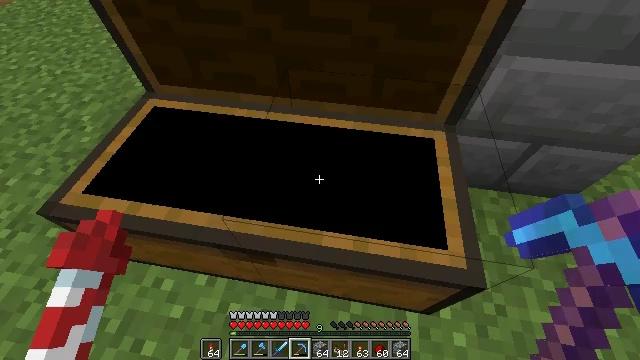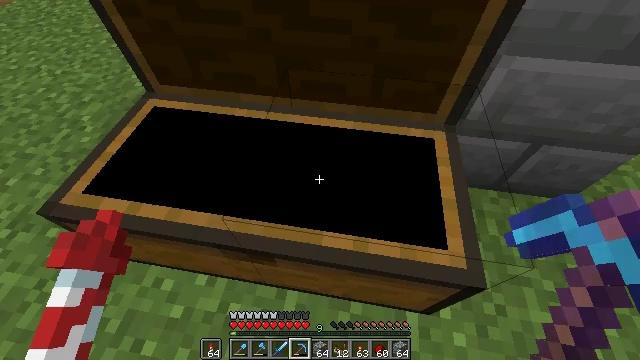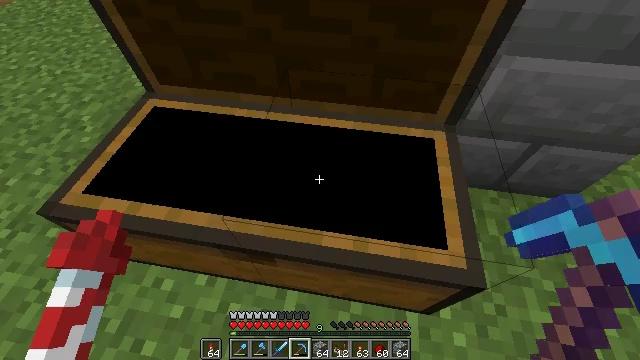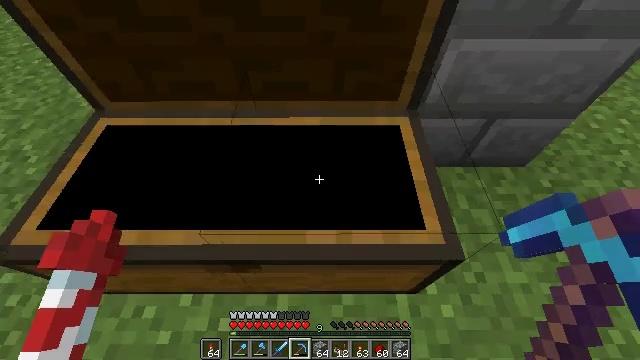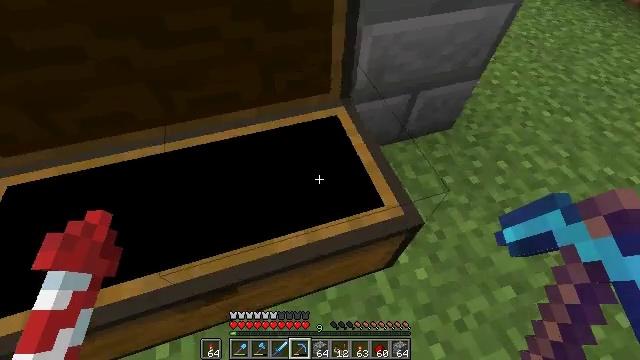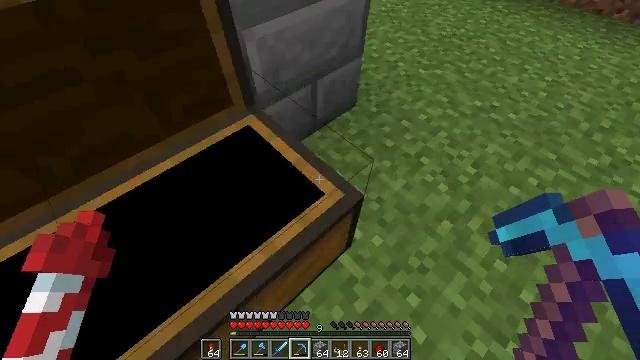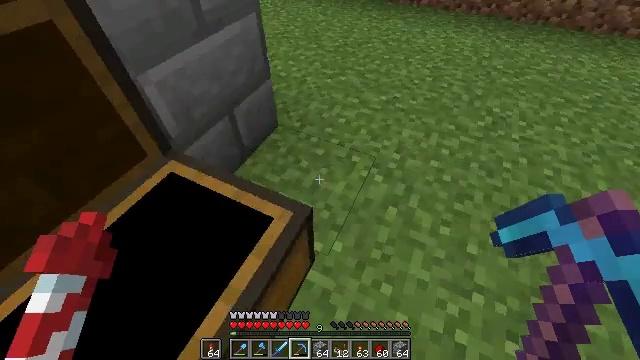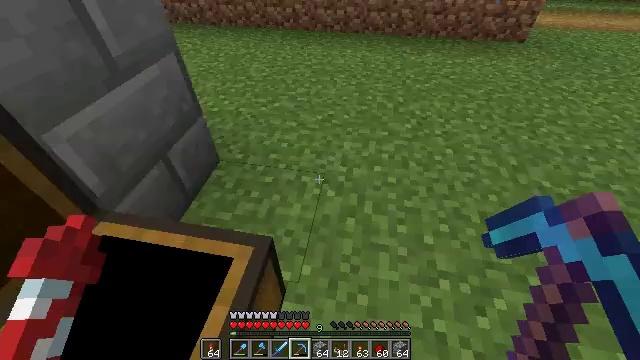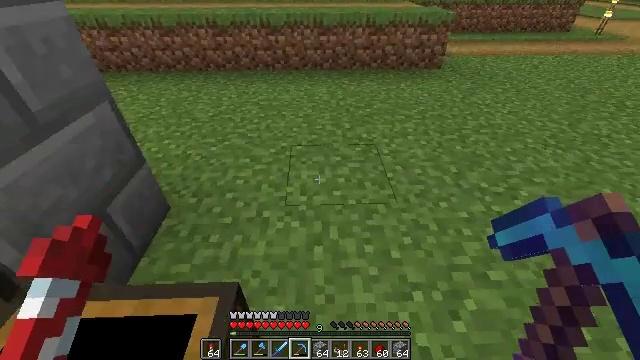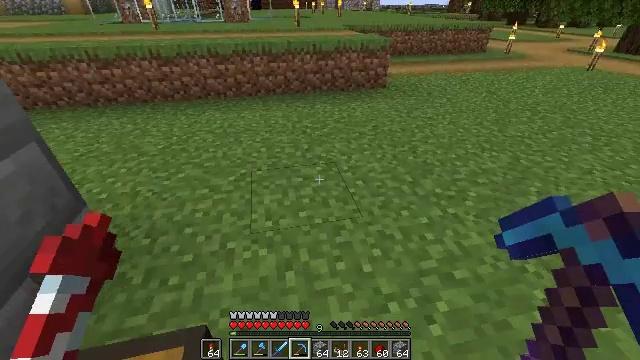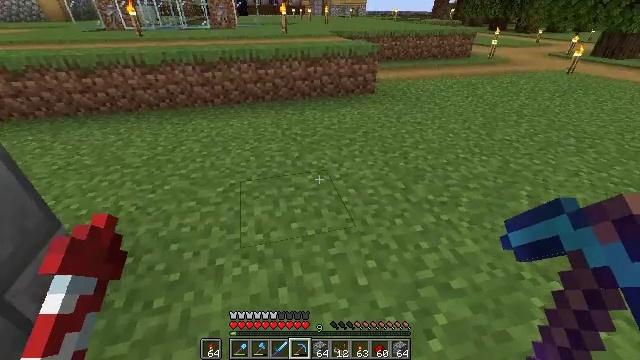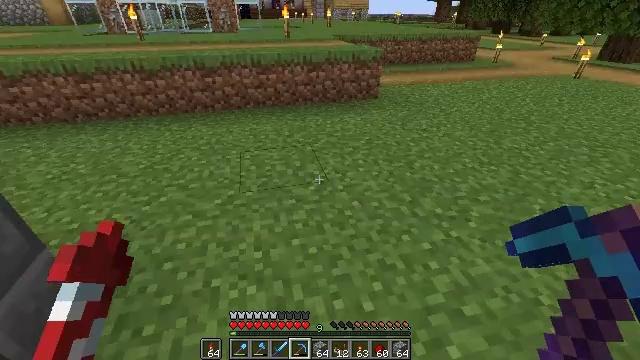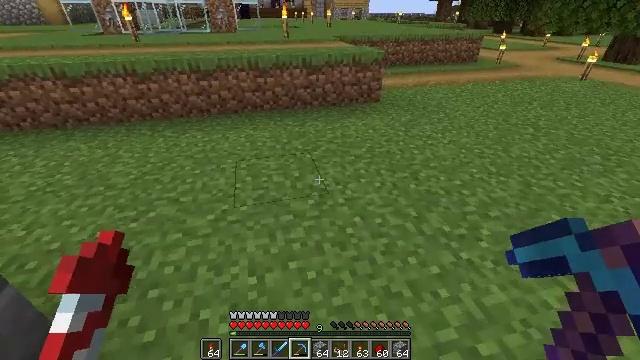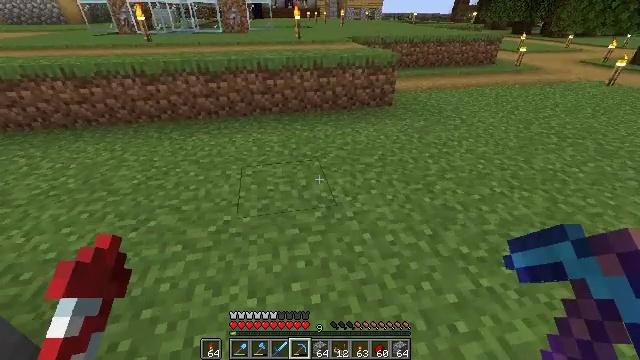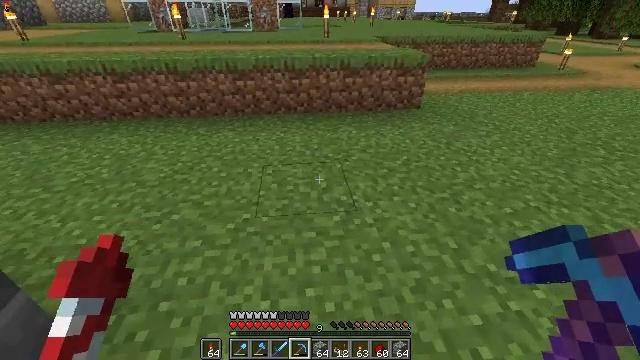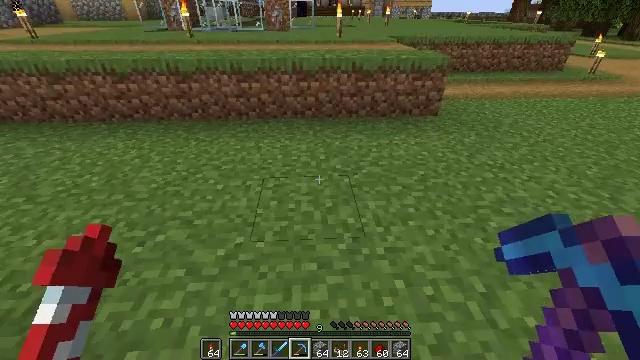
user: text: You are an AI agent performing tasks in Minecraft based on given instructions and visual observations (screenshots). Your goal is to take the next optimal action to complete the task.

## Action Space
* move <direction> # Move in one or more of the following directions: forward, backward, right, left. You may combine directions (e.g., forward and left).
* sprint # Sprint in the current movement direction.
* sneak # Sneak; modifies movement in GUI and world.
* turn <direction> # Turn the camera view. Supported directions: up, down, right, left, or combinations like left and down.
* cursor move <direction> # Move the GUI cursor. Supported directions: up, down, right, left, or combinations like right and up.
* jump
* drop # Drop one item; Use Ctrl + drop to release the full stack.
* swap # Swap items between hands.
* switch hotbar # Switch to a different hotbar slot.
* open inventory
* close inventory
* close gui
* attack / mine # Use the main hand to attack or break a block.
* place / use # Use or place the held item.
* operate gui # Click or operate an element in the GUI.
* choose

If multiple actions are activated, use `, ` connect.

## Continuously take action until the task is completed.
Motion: motion action
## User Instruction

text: Transform cobblestone into stone using a furnace.
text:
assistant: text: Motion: no_op
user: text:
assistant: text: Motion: no_op
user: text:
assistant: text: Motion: turn right
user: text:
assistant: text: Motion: turn right
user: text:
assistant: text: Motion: turn right
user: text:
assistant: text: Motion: turn right and up
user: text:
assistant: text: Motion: turn right and up
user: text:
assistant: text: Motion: turn right and up
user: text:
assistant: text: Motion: turn right and up
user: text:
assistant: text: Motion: move forward, turn right and up
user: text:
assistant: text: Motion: move forward
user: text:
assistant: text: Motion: move forward
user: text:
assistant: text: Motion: move forward, turn left
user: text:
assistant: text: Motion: move forward, turn left
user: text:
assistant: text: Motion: move forward, sprint, turn left
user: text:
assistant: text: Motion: move forward, sprint, turn left and up
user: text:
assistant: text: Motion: move forward, sprint, turn left and up
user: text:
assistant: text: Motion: move forward, sprint, turn left and up
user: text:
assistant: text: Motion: move forward, turn left and up
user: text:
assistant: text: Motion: move forward, sprint, turn up
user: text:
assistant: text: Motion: move forward, sprint, turn up
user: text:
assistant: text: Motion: move forward, sprint, turn up
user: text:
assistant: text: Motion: move forward, sprint, turn left and up
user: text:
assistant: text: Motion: move forward, turn left and up
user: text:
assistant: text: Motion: move forward, turn left
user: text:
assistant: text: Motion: move forward
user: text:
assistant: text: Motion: move forward, turn left
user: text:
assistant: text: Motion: move forward
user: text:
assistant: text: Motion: move forward, turn left, jump
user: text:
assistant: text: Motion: move forward, jump